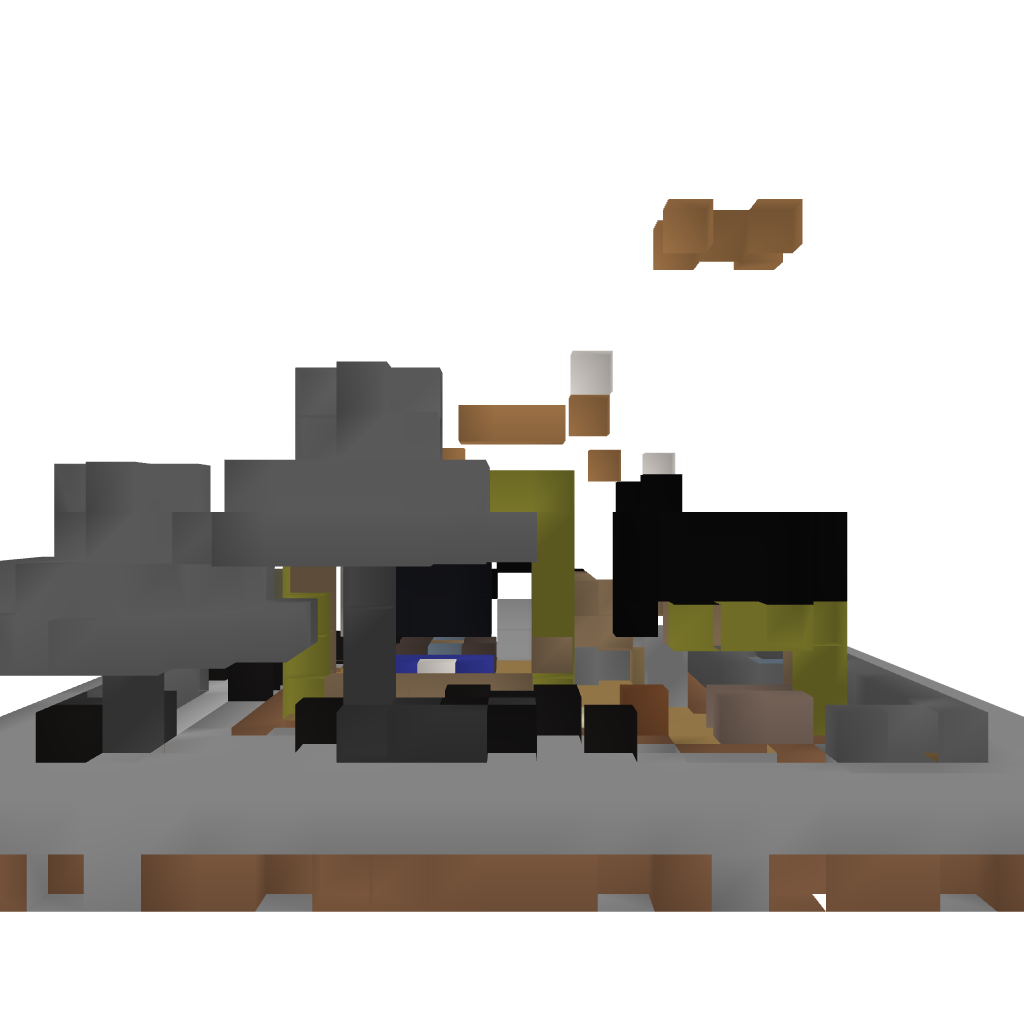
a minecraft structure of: Quartz House